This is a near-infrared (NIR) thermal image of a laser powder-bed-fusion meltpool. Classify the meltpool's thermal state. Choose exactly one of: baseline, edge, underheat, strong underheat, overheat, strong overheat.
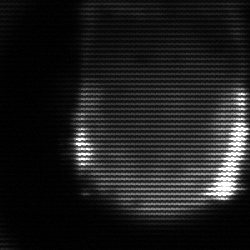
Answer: edge